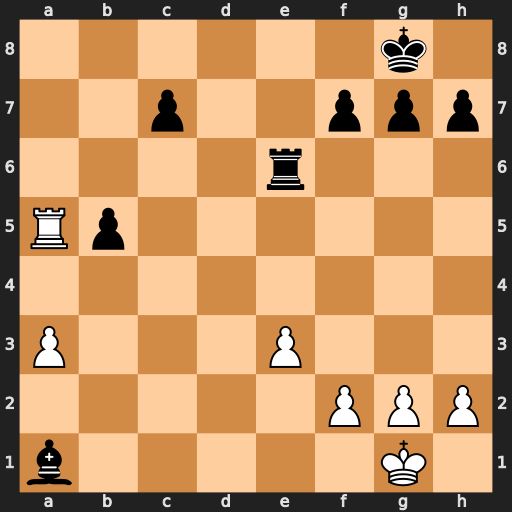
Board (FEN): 6k1/2p2ppp/4r3/Rp6/8/P3P3/5PPP/b5K1
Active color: w
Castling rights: -
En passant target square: -
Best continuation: Ra8+ Re8 Rxe8#